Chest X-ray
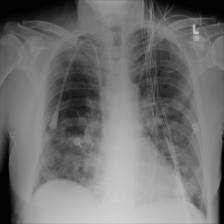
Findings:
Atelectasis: negative
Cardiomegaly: negative
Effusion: negative
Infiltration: negative
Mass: negative
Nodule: positive
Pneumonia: negative
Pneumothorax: negative
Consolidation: negative
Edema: negative
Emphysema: negative
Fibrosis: negative
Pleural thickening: negative
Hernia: negative